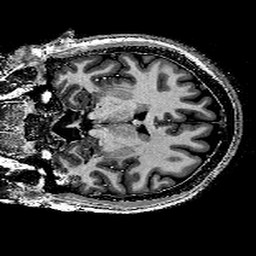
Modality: T1w
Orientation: coronal
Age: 30
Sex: female
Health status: healthy
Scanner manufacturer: siemens
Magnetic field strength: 9.4 T
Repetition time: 6 s
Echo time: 0.003 s